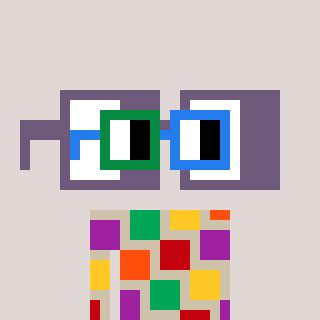
a pixel art character with square green and blue glasses, a glasses-shaped head and a bege-colored body on a warm background